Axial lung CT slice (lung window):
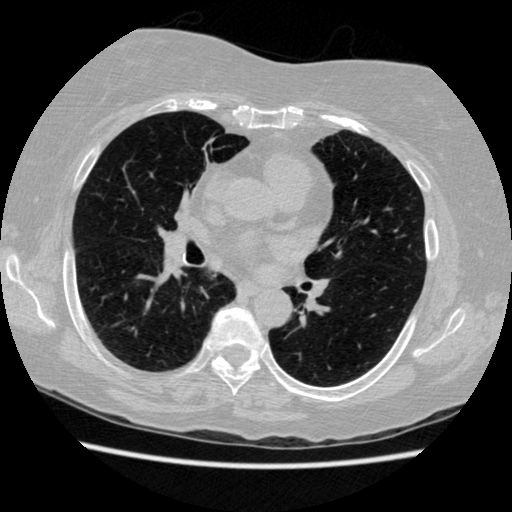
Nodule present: no